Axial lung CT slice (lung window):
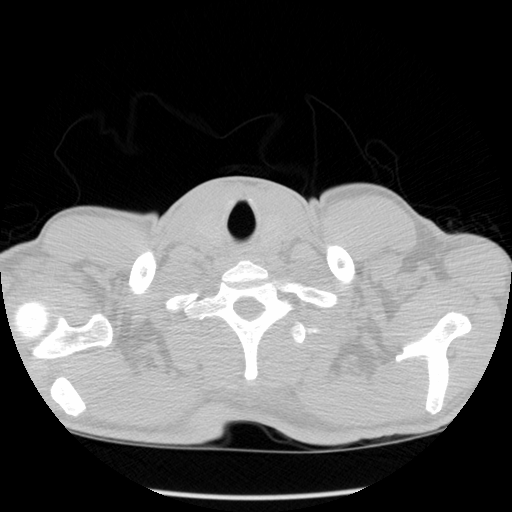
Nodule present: no